Interaction volume radius: 5 \u00c5
Interaction volume height: 10 \u00c5
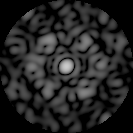
Disorder parameter: 0.57